Question: I have some rather complex sorting to do.
Given an array of hashes, I need to sort the hashes within the array, based on a value in a key of each hash.
For example (given in JSON format):
'''
"instruments":[
{"id":1,"title":"Piano","token":"piano","count":13},
{"id":6,"title":"Bass Guitar","token":"bass","count":12},
{"id":11,"title":"Viola","token":"viola","count":12},
{"id":4,"title":"Synth","token":"synth","count":11},
{"id":3,"title":"Keyboard","token":"keyboard","count":9},
{"id":7,"title":"Saxophone","token":"saxophone","count":8},
{"id":12,"title":"Flute","token":"flute","count":8},
{"id":5,"title":"Drums","token":"drums","count":6},
{"id":2,"title":"Guitar","token":"guitar","count":5},
{"id":8,"title":"Violin","token":"violin","count":5},
{"id":9,"title":"Vocals","token":"vocals","count":4},
{"id":10,"title":"Cello","token":"cello","count":4}
]
'''
This JSON is the result of a 'responds_with' in Rails. Before it gets to that, I'd like to switch these hashes around in the array, based on the alphabetical order of the '"title"' key in each hash.
Here's a screenshot of a part of the JSON (in Firebug) to better illustrate what I mean:

Any help would be greatly appreciated.
Thanks!
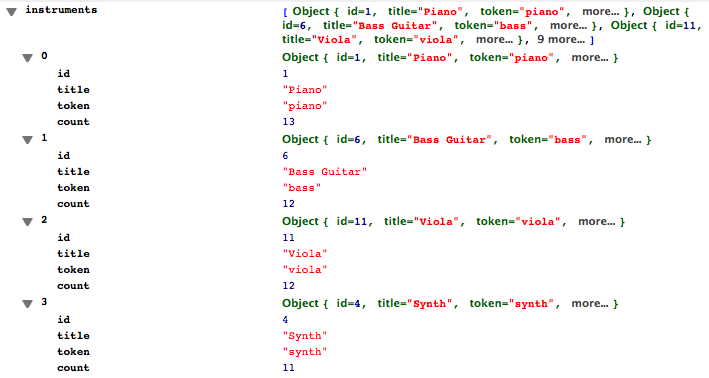
Answer: You're looking for <URL>.
'''
instruments.sort_by { |x| x["title"] }
'''